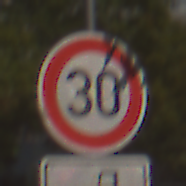
Verkehrszeichen: Geschwindigkeit30
Zusatzzeichen unten: HinweisDurchSinnbild17
Umgebung: Outdoor, Urban
Tageszeit: Midday
Wetter: Clear
Licht: Natural
Jahreszeit: NotSpecified
Kontrast: HighContrast